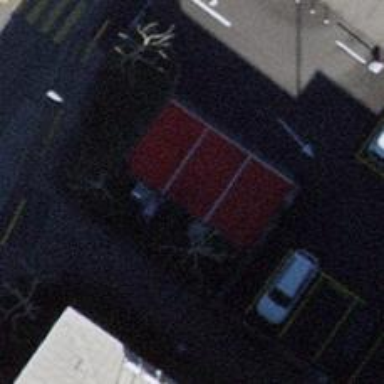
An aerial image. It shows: Charging station.